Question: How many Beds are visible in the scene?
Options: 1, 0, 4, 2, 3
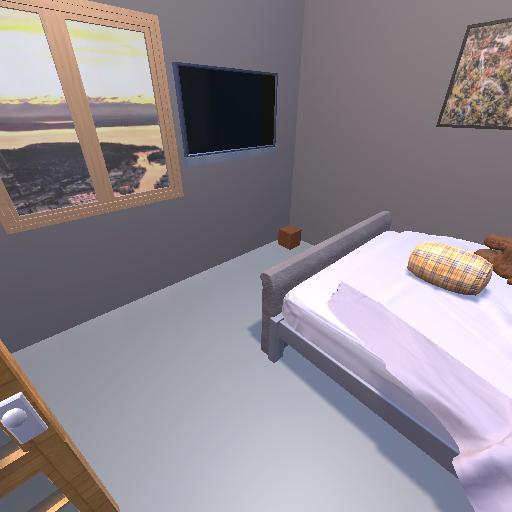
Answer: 1